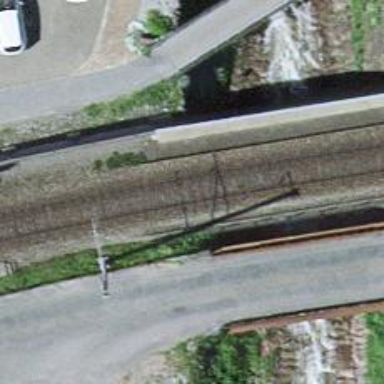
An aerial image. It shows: Railway bridge with electrified tracks and single contact line.